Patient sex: F
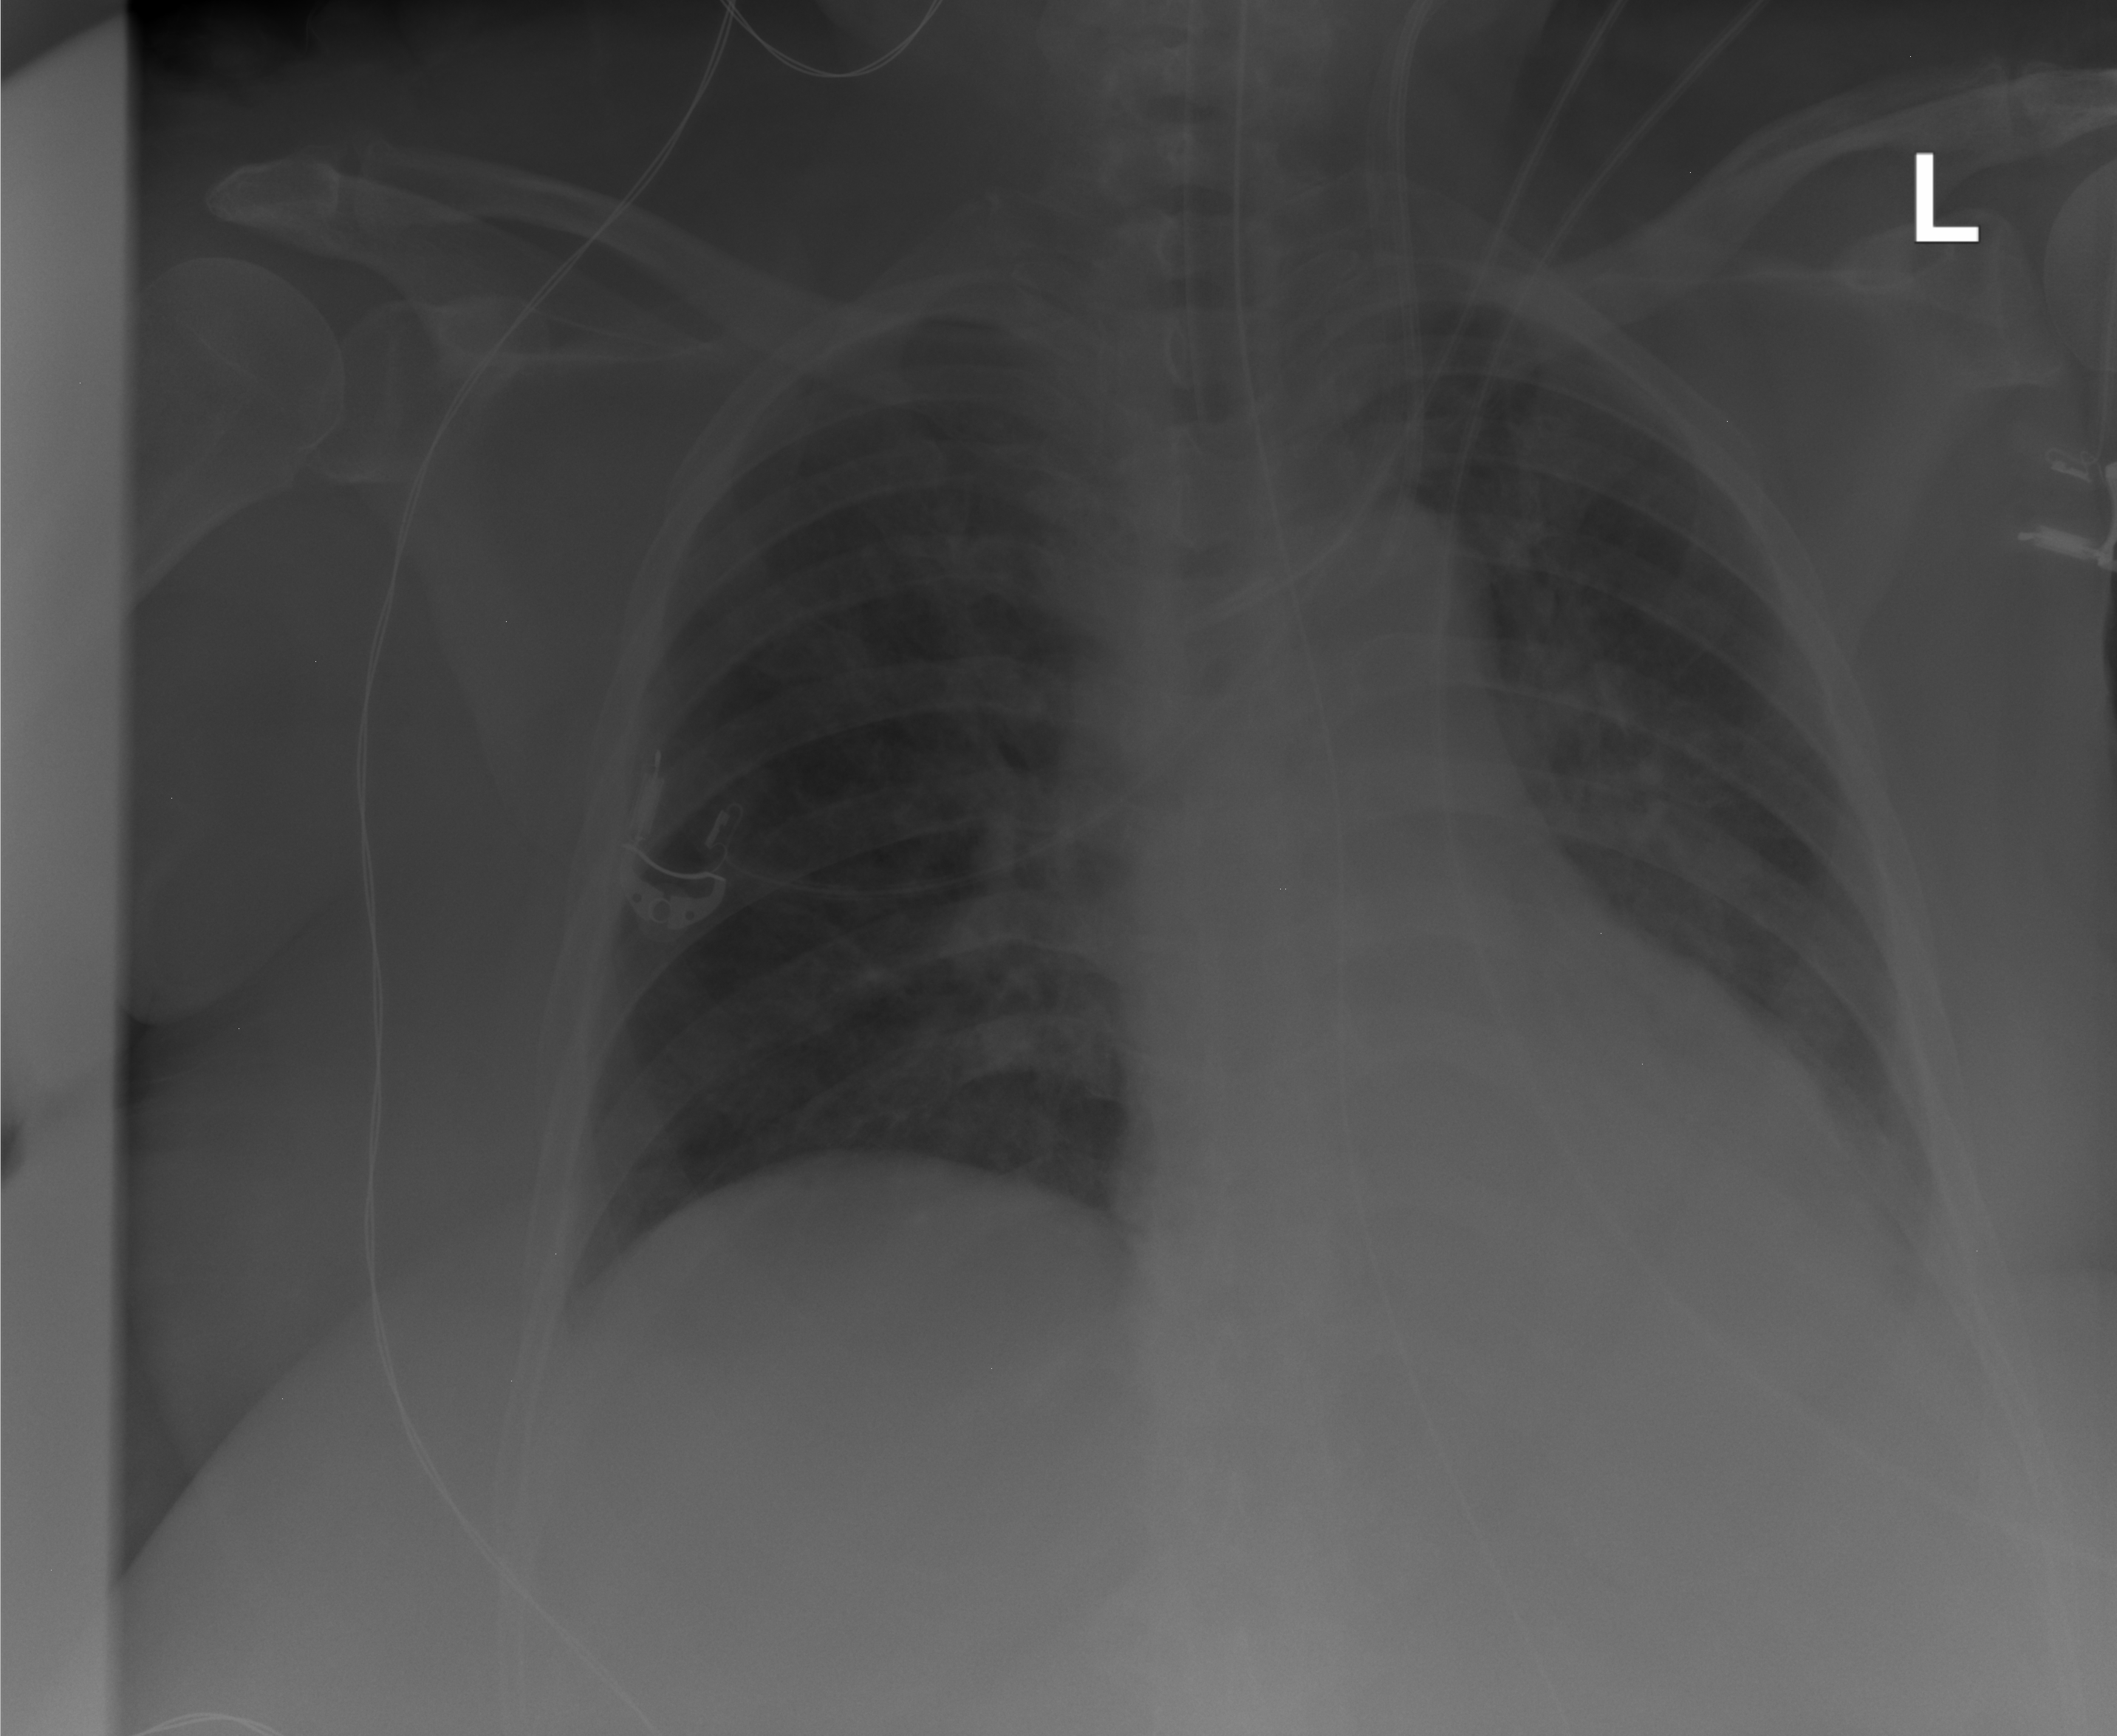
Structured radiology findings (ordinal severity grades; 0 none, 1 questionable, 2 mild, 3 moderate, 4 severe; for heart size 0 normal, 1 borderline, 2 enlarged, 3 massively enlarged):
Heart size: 1
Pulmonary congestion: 2
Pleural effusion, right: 0
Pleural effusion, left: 2
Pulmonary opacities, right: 0
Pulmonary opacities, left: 2
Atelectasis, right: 0
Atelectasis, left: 2